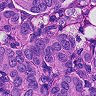
Metastatic tissue present: yes